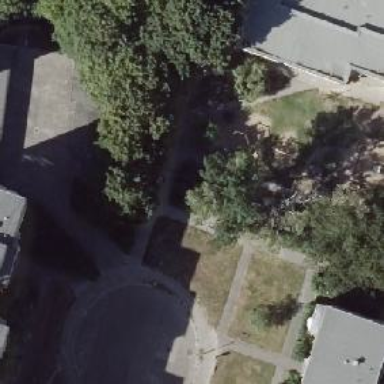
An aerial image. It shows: Paved footway.